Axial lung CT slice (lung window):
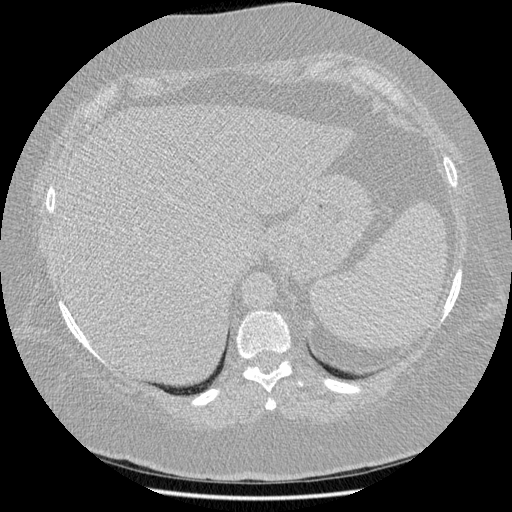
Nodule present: no